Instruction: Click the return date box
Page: home
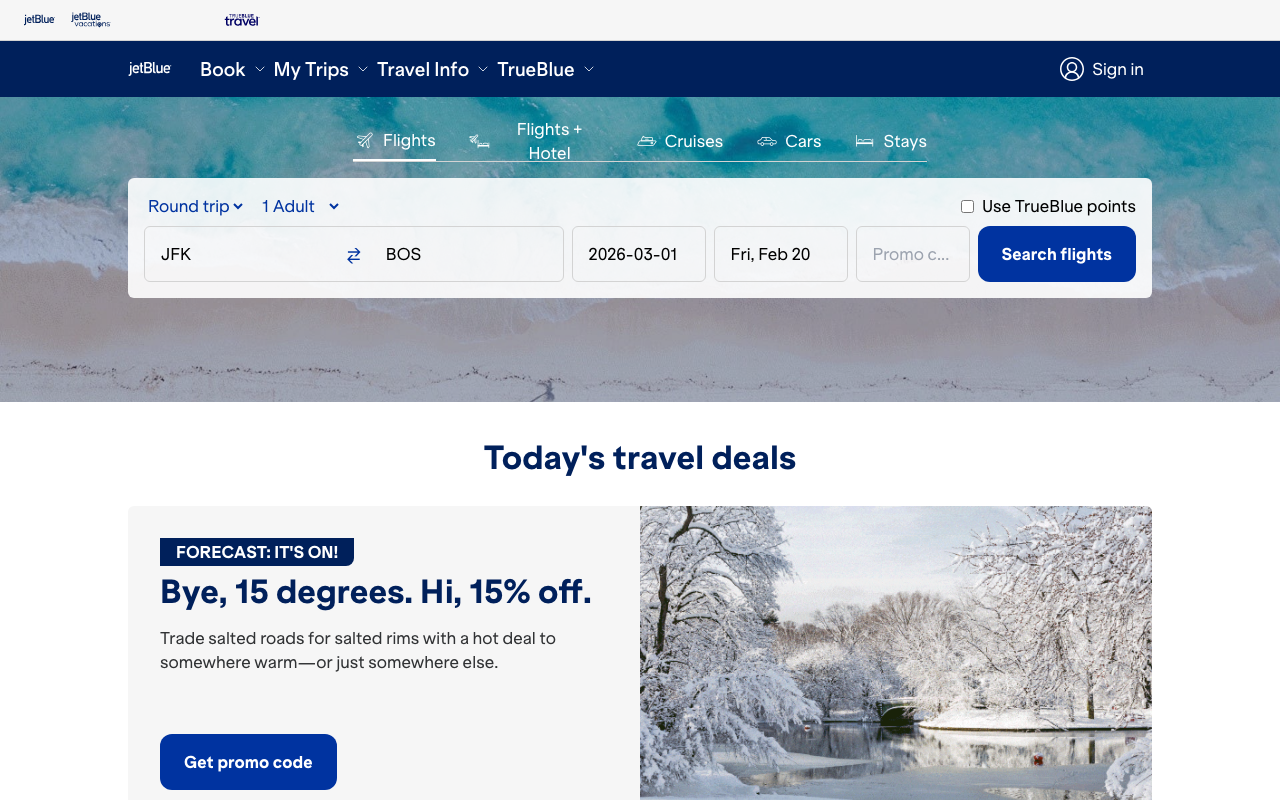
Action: click